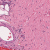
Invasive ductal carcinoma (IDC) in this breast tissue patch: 0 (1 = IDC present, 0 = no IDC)